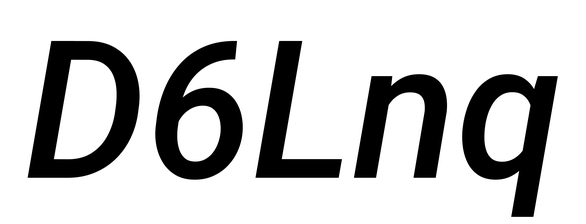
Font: Roboto-Italic_Medium_Italic